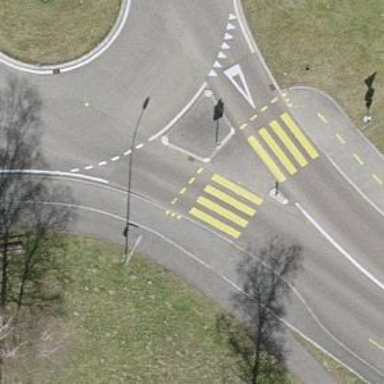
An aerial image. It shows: Uncontrolled zebra crossing with pedestrian island.